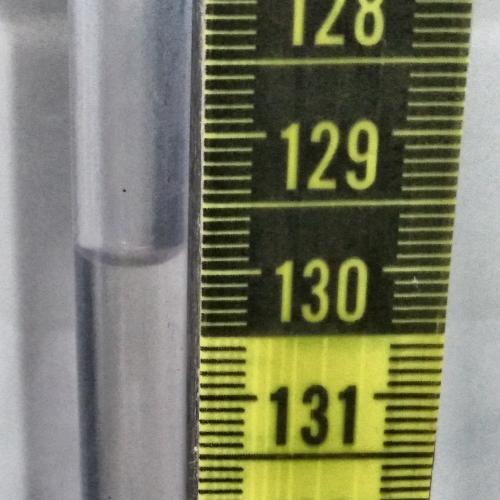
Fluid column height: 129.9 cm